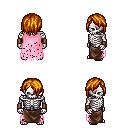
a pixel art fantasy rpg character, male body template, skeleton, pink tattered cape, robe skirt, dark blonde bangs hairstyle, leather bracers, four views (front, back, left, right), 2x2 character sprite sheet, small pixel art, hard edges, no anti-aliasing